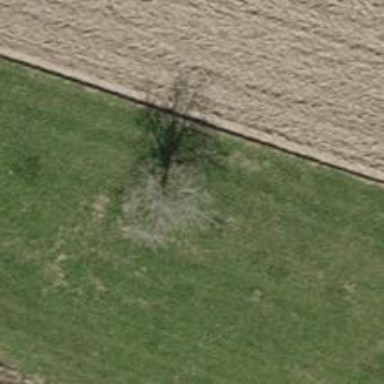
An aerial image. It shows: Single tag "natural: tree."